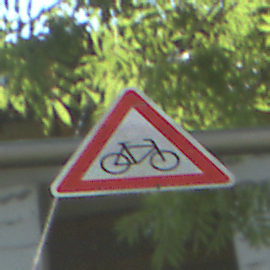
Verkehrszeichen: RadverkehrLinks
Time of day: Midday
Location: Outdoor (Suburban)
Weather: Clear
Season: NotSpecified
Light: Natural